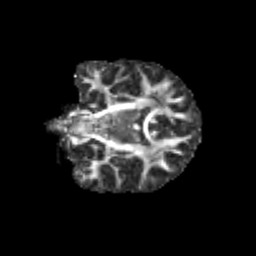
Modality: FA
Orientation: coronal
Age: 9
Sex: male
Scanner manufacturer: siemens
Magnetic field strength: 3 T
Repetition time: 3.8 s
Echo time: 0.07 s